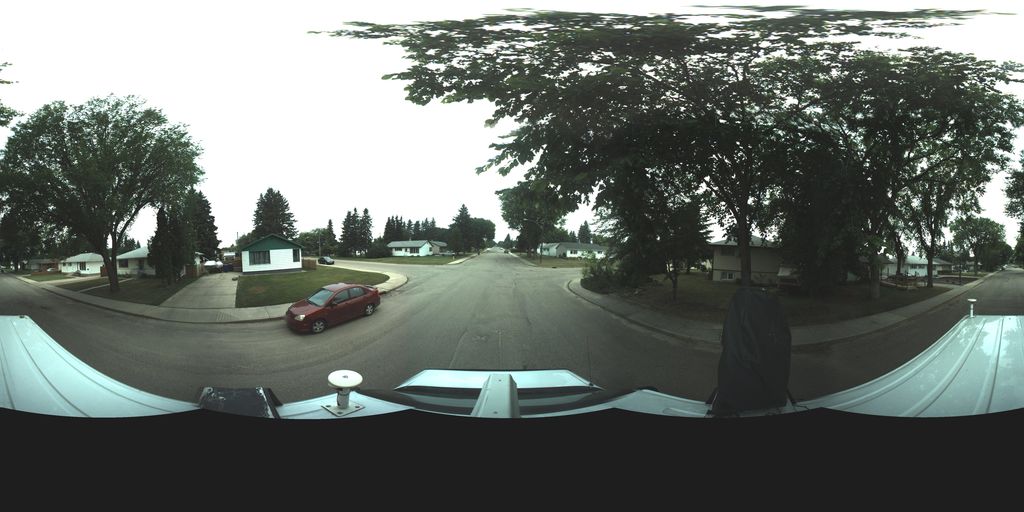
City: saskatoon